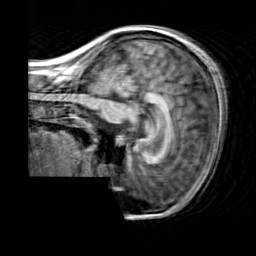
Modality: T1w
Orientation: sagittal
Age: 24
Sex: female
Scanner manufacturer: siemens
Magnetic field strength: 3 T
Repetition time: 2.3 s
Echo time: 0.00303 s